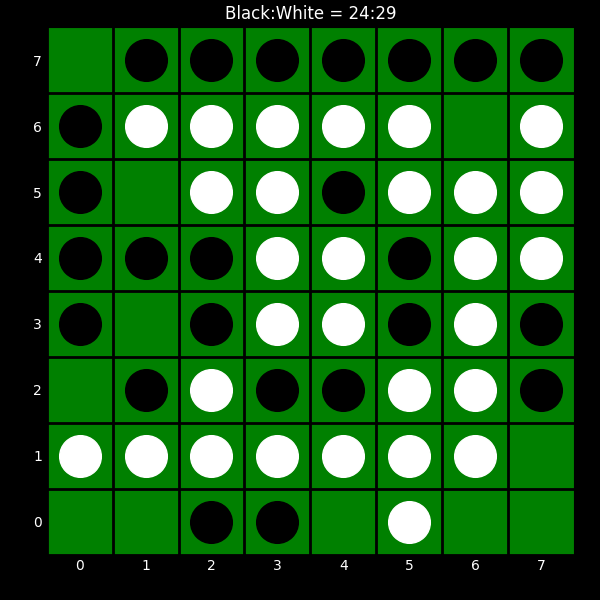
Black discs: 24
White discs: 29